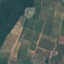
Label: PermanentCrop